Question: I defined my own flavor and set sourceSet:
'''
sourceSets {
main.java.srcDirs += 'src/main/kotlin' // WORKS
myflavor.java.srcDirs += 'src/myflavor/kotlin' // DOESN'T WORK
}
'''
here is my project structure:

but... I receive following error:
'''
java.lang.RuntimeException: Unable to instantiate activity ComponentInfo{xyz/xyz.MainActivity}: java.lang.ClassNotFoundException: Didn't find class "xyz.MainActivity" on path: DexPathList[[zip file "/data/app/xyz/base.apk"],nativeLibraryDirectories=[/vendor/lib, /system/lib]]
at android.app.ActivityThread.performLaunchActivity(ActivityThread.java:2209)
at android.app.ActivityThread.handleLaunchActivity(ActivityThread.java:2360)
at android.app.ActivityThread.access$800(ActivityThread.java:144)
at android.app.ActivityThread$H.handleMessage(ActivityThread.java:1278)
at android.os.Handler.dispatchMessage(Handler.java:102)
at android.os.Looper.loop(Looper.java:135)
at android.app.ActivityThread.main(ActivityThread.java:5221)
at java.lang.reflect.Method.invoke(Native Method)
at java.lang.reflect.Method.invoke(Method.java:372)
at com.android.internal.os.ZygoteInit$MethodAndArgsCaller.run(ZygoteInit.java:899)
at com.android.internal.os.ZygoteInit.main(ZygoteInit.java:694)
Caused by: java.lang.ClassNotFoundException: Didn't find class "xyz.MainActivity" on path: DexPathList[[zip file "/data/app/xyz/base.apk"],nativeLibraryDirectories=[/vendor/lib, /system/lib]]
at dalvik.system.BaseDexClassLoader.findClass(BaseDexClassLoader.java:56)
at java.lang.ClassLoader.loadClass(ClassLoader.java:511)
at java.lang.ClassLoader.loadClass(ClassLoader.java:469)
at android.app.Instrumentation.newActivity(Instrumentation.java:1065)
at android.app.ActivityThread.performLaunchActivity(ActivityThread.java:2199)
at android.app.ActivityThread.handleLaunchActivity(ActivityThread.java:2360)
at android.app.ActivityThread.access$800(ActivityThread.java:144)
at android.app.ActivityThread$H.handleMessage(ActivityThread.java:1278)
at android.os.Handler.dispatchMessage(Handler.java:102)
at android.os.Looper.loop(Looper.java:135)
at android.app.ActivityThread.main(ActivityThread.java:5221)
at java.lang.reflect.Method.invoke(Native Method)
at java.lang.reflect.Method.invoke(Method.java:372)
at com.android.internal.os.ZygoteInit$MethodAndArgsCaller.run(ZygoteInit.java:899)
at com.android.internal.os.ZygoteInit.main(ZygoteInit.java:694)
Suppressed: java.lang.ClassNotFoundException: xyz.MainActivity
at java.lang.Class.classForName(Native Method)
at java.lang.BootClassLoader.findClass(ClassLoader.java:781)
at java.lang.BootClassLoader.loadClass(ClassLoader.java:841)
at java.lang.ClassLoader.loadClass(ClassLoader.java:504)
... 13 more
Caused by: java.lang.NoClassDefFoundError: Class not found using the boot class loader; no stack available
'''
however, using main sourceSet works...
I will be grateful for your help.
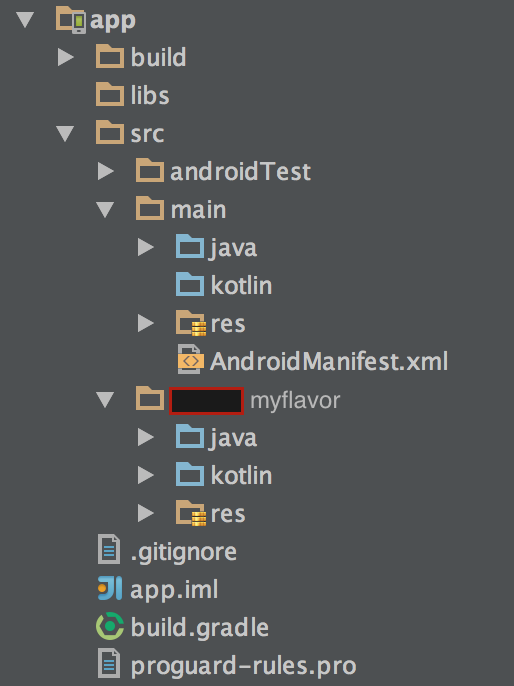
Answer: This is a bug in kotlin-gradle plugin for Android and it will be fixed in 0.9.488 or higher.